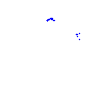
Particle: kaon